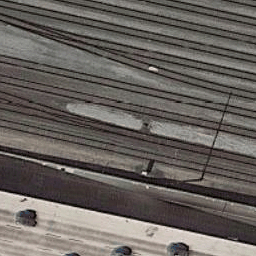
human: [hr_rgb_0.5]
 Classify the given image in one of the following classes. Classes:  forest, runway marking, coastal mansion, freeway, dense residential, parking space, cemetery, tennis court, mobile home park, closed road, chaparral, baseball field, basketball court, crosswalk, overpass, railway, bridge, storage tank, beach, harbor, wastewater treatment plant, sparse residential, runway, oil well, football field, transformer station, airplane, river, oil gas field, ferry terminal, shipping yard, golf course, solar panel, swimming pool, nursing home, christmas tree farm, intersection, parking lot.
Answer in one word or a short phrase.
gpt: railway